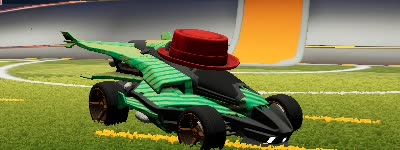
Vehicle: aftershock